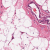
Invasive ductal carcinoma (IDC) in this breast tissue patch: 0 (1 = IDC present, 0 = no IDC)